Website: lowes
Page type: stored-credit-cards
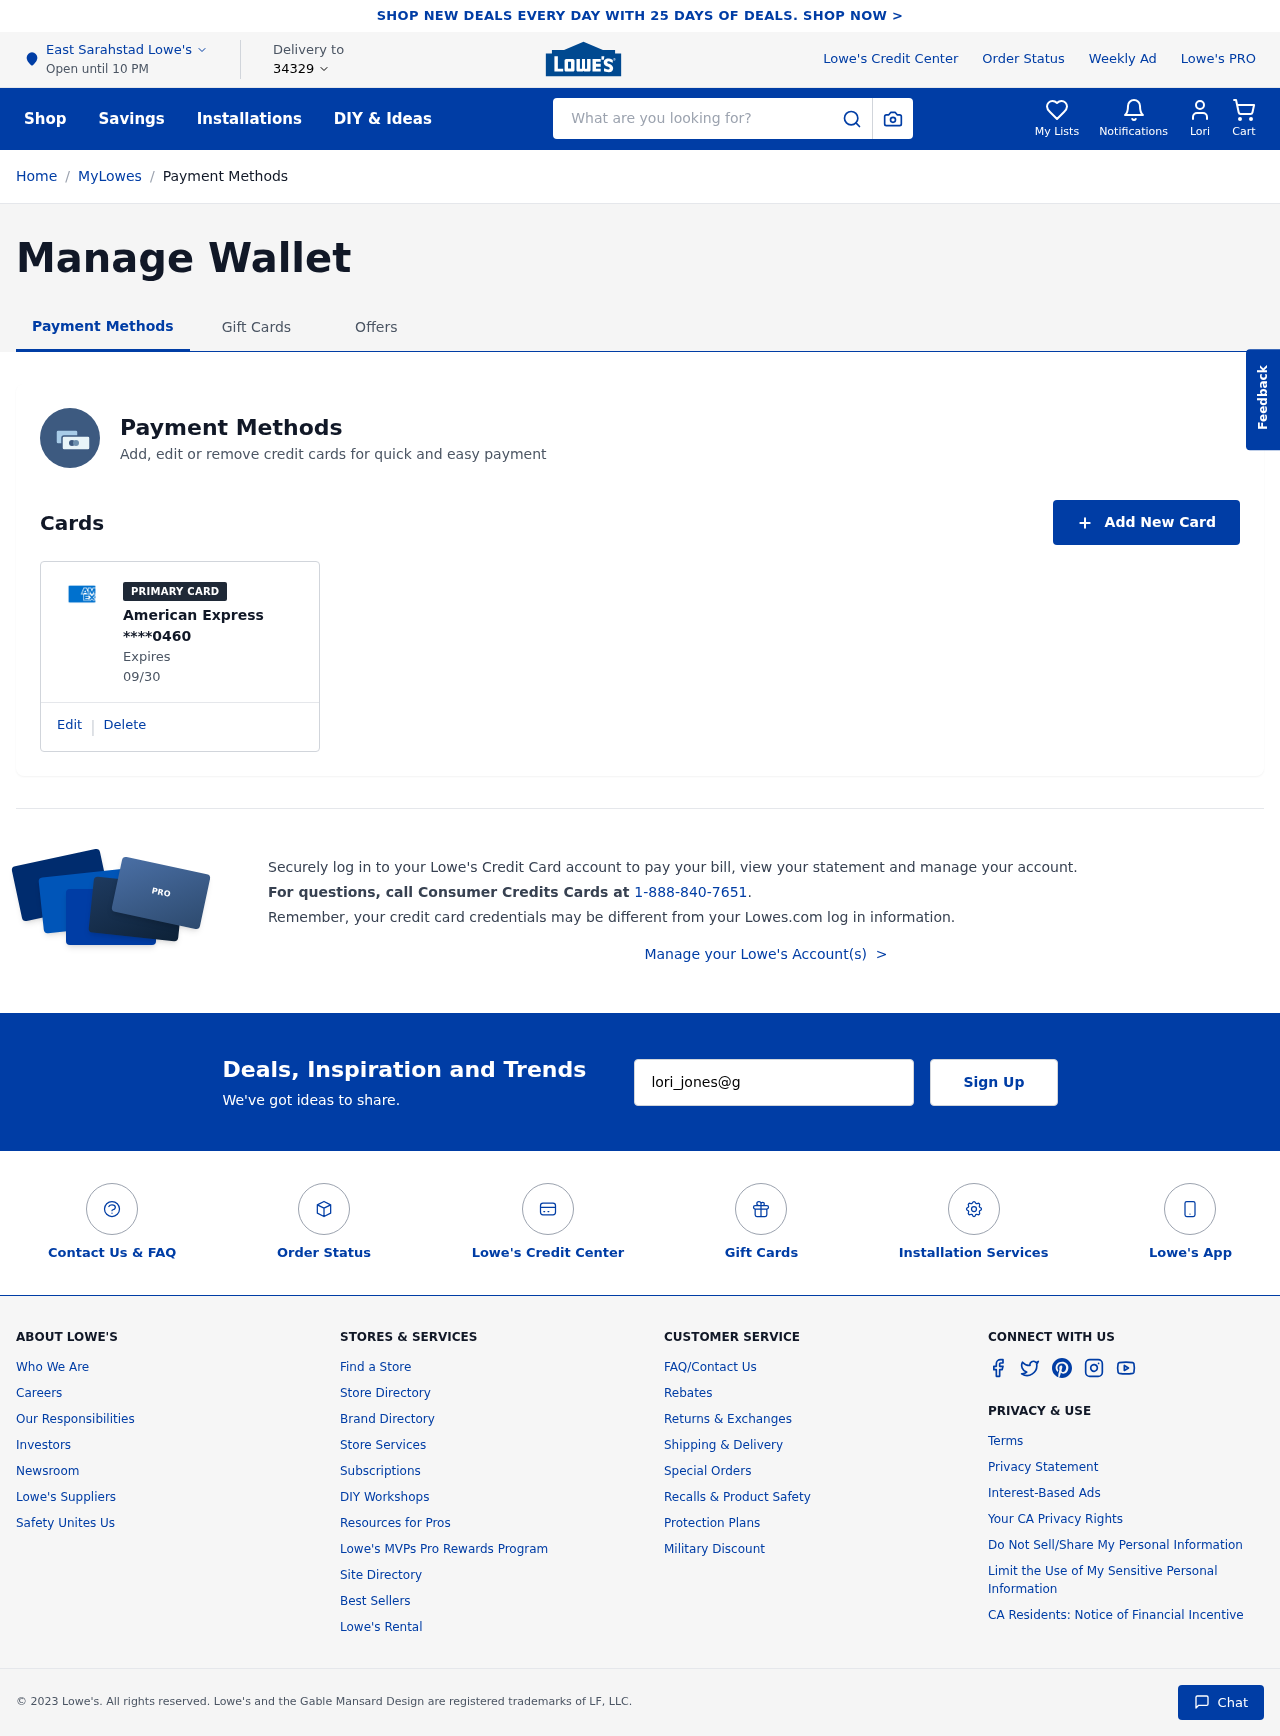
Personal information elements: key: PII_CARD_EXPIRY
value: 09/30
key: PII_CARD_LAST4
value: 0460
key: PII_CARD_TYPE
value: American Express
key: PII_CITY
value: East Sarahstad
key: PII_EMAIL
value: lori_jones@gmail.com
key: PII_FIRSTNAME
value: Lori
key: PII_POSTCODE
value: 34329
Search elements: key: HEADER_SEARCH
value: What are you looking for?